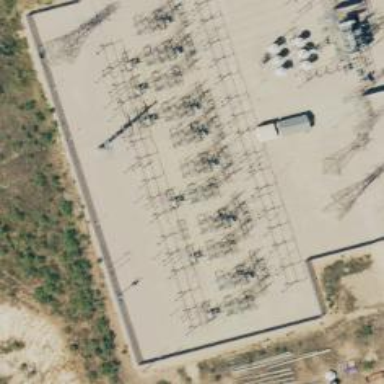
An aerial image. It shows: Power tower.